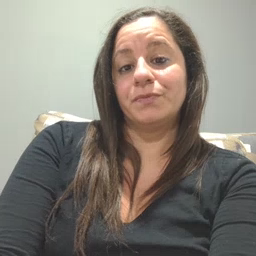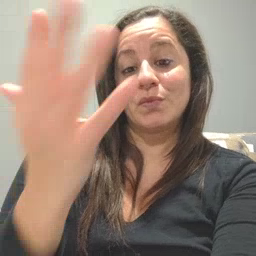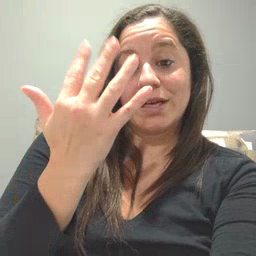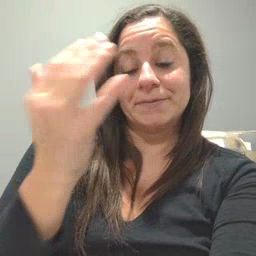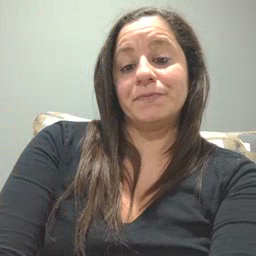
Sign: wait